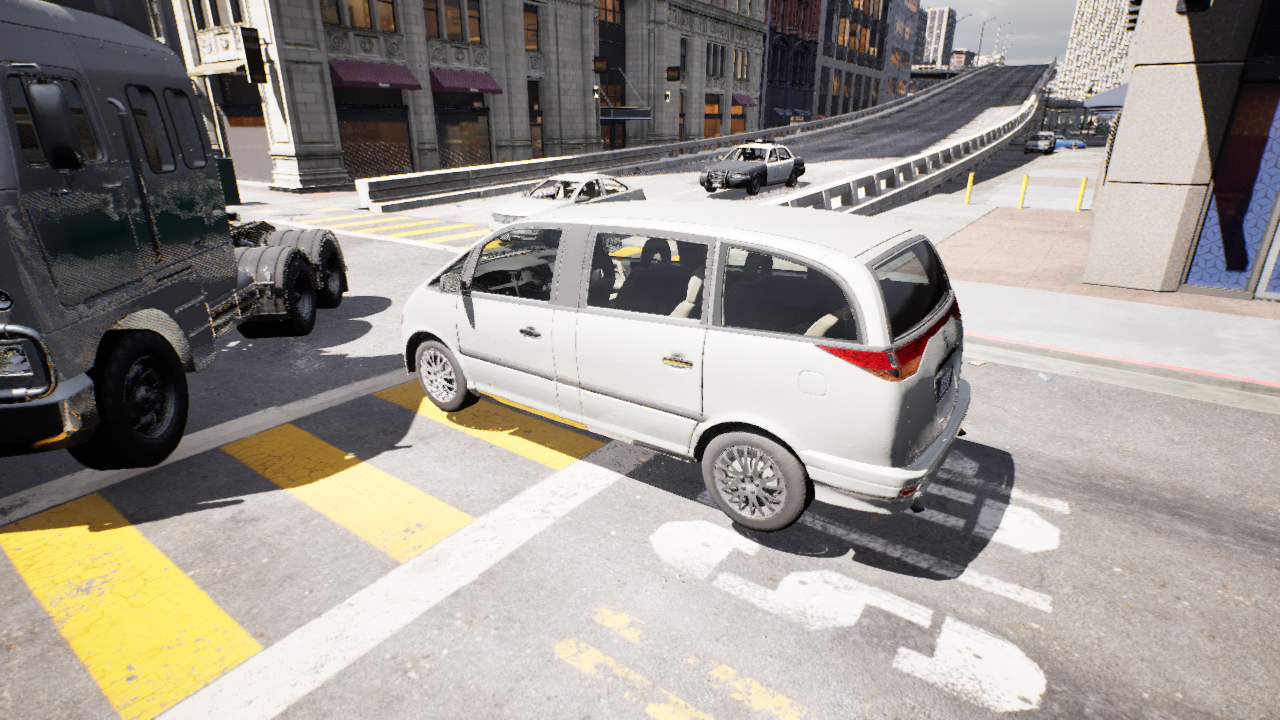
Venue: residential
Lighting: clear day
Vehicle rig: minivan